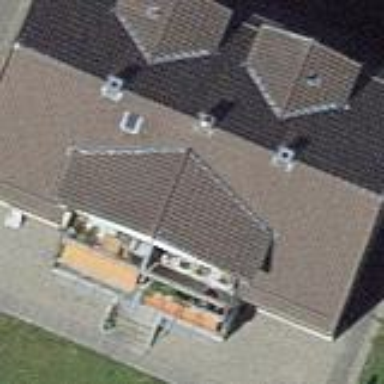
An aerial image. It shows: Residential building.